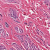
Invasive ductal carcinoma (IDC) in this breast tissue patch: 0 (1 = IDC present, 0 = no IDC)